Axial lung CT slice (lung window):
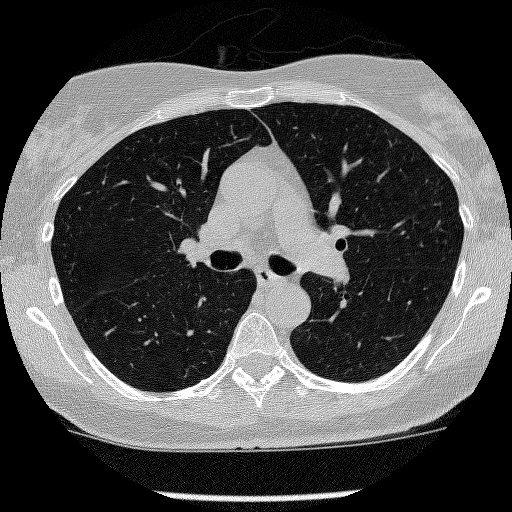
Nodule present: no